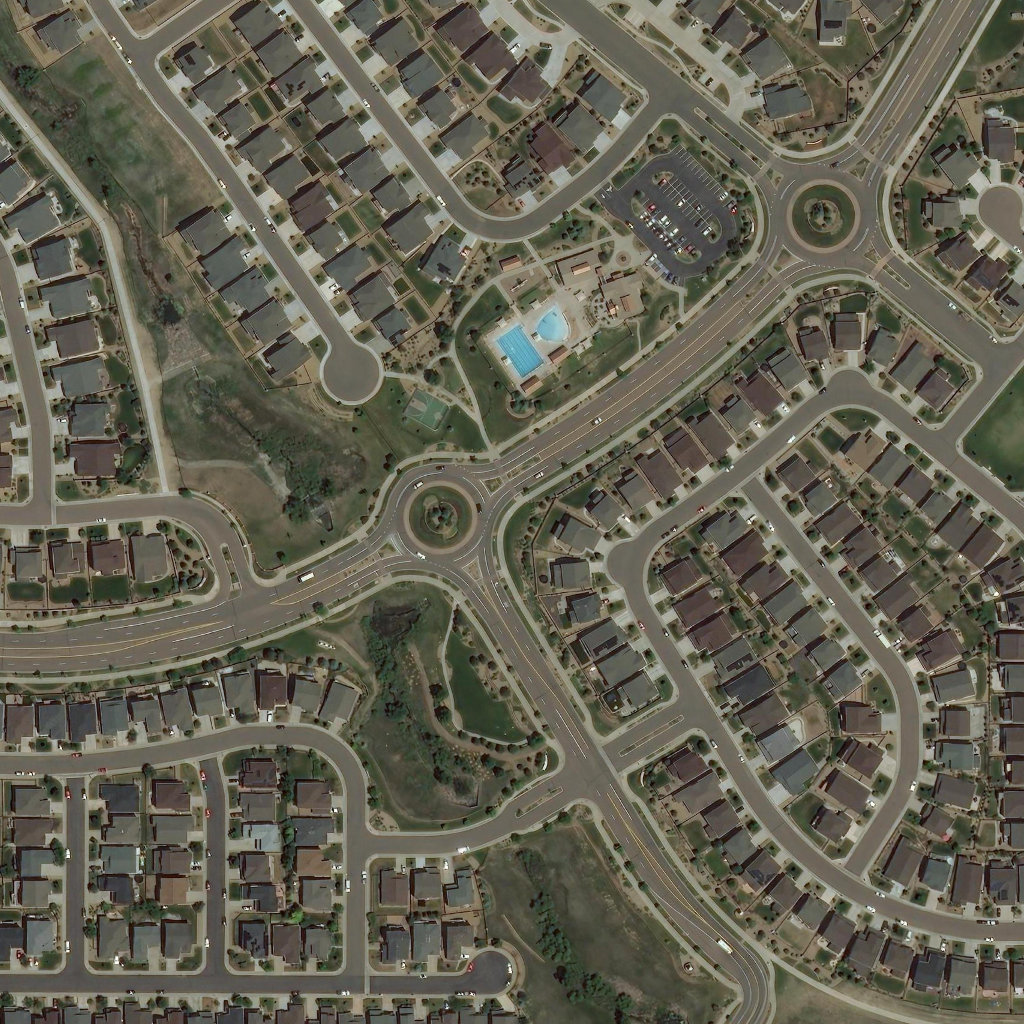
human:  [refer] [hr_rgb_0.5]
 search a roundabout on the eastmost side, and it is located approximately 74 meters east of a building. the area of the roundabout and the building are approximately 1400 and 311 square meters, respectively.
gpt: <box>[[75, 16, 84, 25, 0]]</box>

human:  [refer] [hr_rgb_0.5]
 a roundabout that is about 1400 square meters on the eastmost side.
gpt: <box>[[75, 16, 84, 25, 0]]</box>